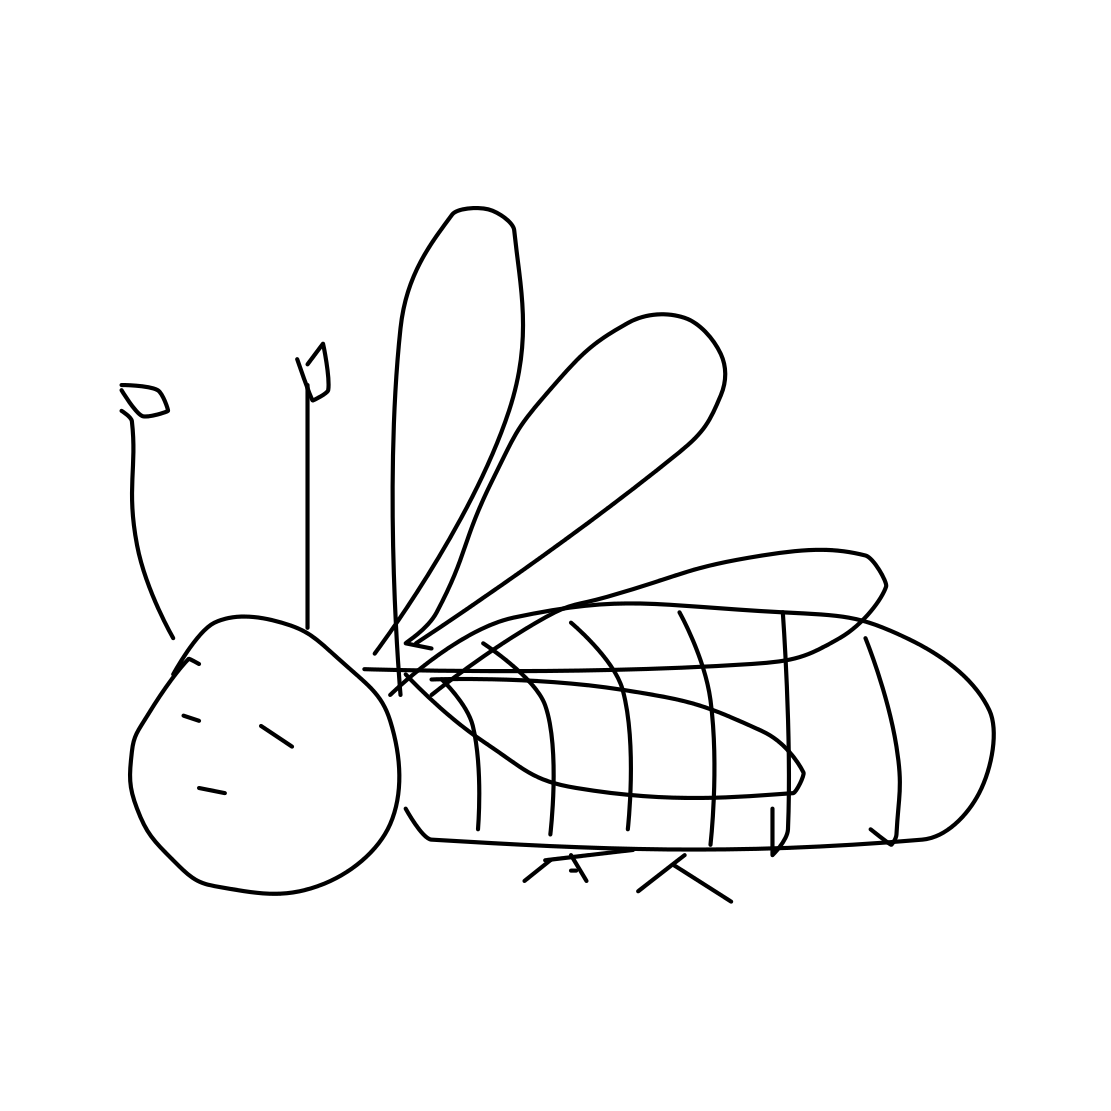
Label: bee